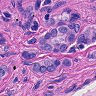
Metastatic tissue present: yes